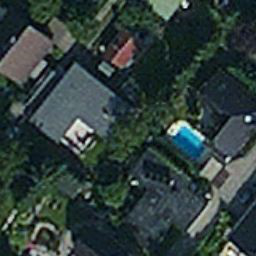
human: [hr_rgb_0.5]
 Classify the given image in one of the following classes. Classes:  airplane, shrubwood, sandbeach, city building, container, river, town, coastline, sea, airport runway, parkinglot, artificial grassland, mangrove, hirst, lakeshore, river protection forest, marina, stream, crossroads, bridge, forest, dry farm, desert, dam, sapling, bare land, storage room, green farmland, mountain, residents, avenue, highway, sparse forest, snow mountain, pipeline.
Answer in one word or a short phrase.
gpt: residents